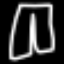
Label: pants